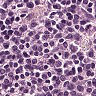
Metastatic tissue present: no